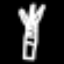
Label: palm tree